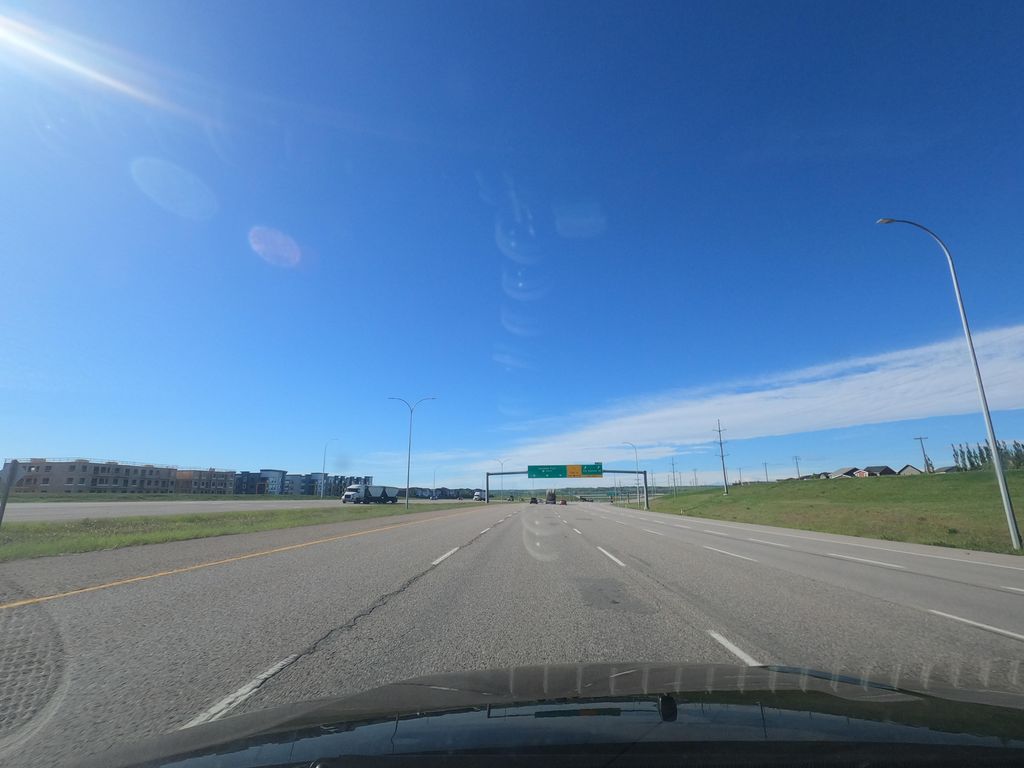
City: calgary